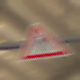
Verkehrszeichen: FussgaengerRechts
Umgebung: Roofed, Special
Tageszeit: MorningAfternoon
Wetter: NotSpecified
Licht: Artificial
Jahreszeit: NotSpecified
Kontrast: MediumContrast